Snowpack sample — Buffalo Mountain, Silverthorne, Colorado, USA (2/22/26, 2:02 PM MST)
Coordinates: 39.622, -106.113
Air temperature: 33 °F
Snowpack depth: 63 cm
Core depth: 30 cm
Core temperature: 26.6 °F
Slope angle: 11°, slope face: 116°
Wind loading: low
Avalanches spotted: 0
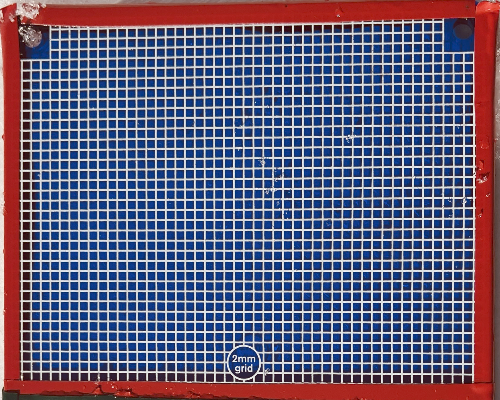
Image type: profile
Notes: In a firebreak similar to site 1, minimal wind loading with no spotted avalanches (not many faces in view though)